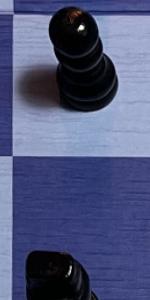
Label: Empty